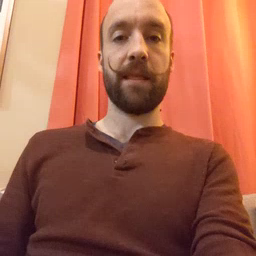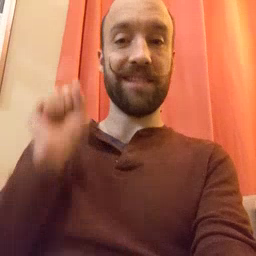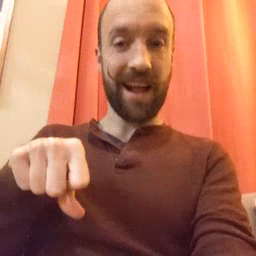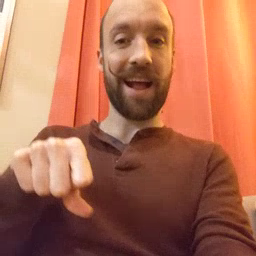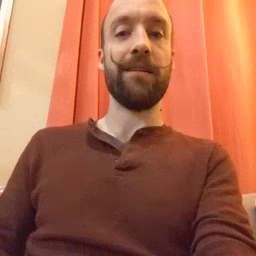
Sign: can